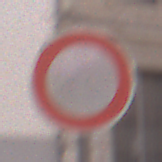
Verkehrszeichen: VerbotFahrzeugeAllerArt
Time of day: MorningAfternoon
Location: Outdoor (Urban)
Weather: PartlyCloudy
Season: NotSpecified
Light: Natural